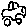
Label: car